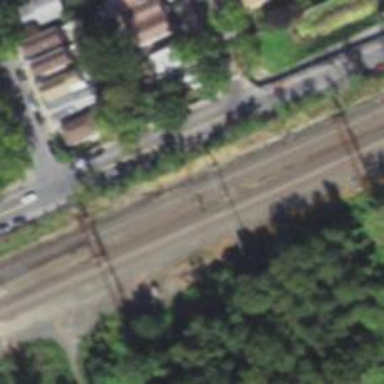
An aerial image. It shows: Railway signal.